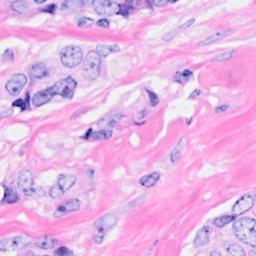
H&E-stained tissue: Breast